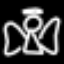
Label: angel